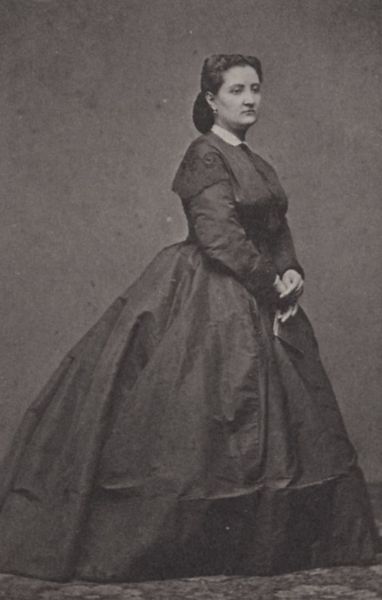
Titel: Münchner Bürger des gehobenen Mittelstandes; Carlotta Patty
Künstler: Joseph Albert
Standort: Köln/München
Institution: Sammlung Wilde/Privatbesitz
Schlagwörter: dunkel, hand, schatten, weiß, brust, busen, finger, frau, frisur, grau, haar, kleid, mund, nase, ohr, ohrring, profil, schwarz, blick, dame, haube, rock, teppich, alt, wand, arm, arme, augen, falten, gesicht, halten, knoten, kragen, spitze, stehen, trauer, weit, ärmel, bildnis, hände, portrait, porträt, kirche, boden, figur, gewand, haare, kostüm, pose, reich, stehend, ohrringe, kinn, madame, schulter, traurig, pony, schleppe, dutt, düster, haltung, klein, amerika, sepia, gefaltet, weib, ernst, streng, robe, foto, fotografie, photographie, buch, unterrock, schwarz weiss, schritt, beten, ganzkörper, heft, photo, biedermeier, karte, gefaltete hände, halbprofil, frauenportrait, schwartz, miene, hochzeit, kin, ganzkörperporträt, usa, mona lisa, ernsthaft, taft, reifrock, tailliert, wittwe, gläubig, gründerzeit, bodenlang, gra, unterkleid, gebauscht, dut, hände gefaltet, haarnetz, hande, petticoat, lange, altes foto, studioaufnahme, cosima wagner, ganzkörperportrait, schwarzes kleid, schwingend, madamme, rockreif, weites kleid, 19. jahrhundert, kahle wand, kleid schwartz, hupel, huppel, kostümbild, milf, dout, moidmoisele, älter frau, hochzeiut